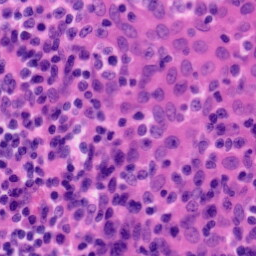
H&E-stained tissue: Tonsil